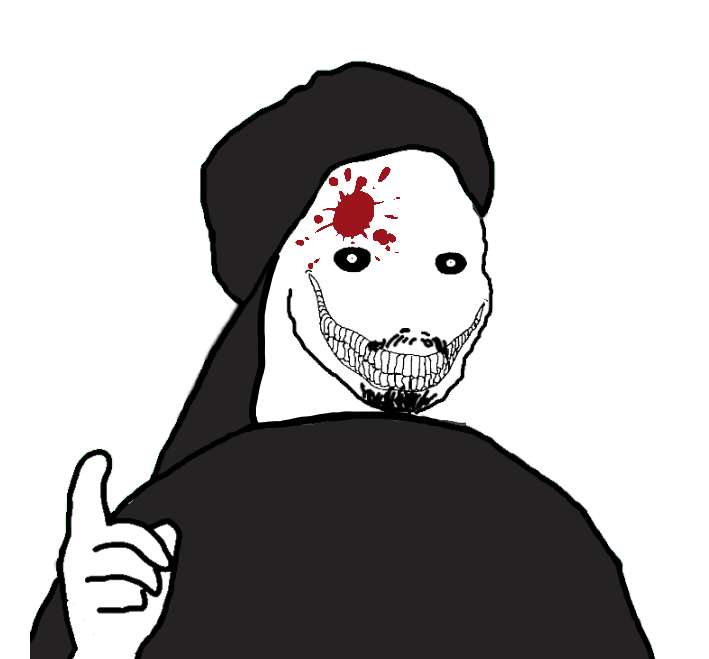
Label: 5_Oomer